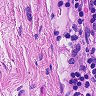
Metastatic tissue present: no